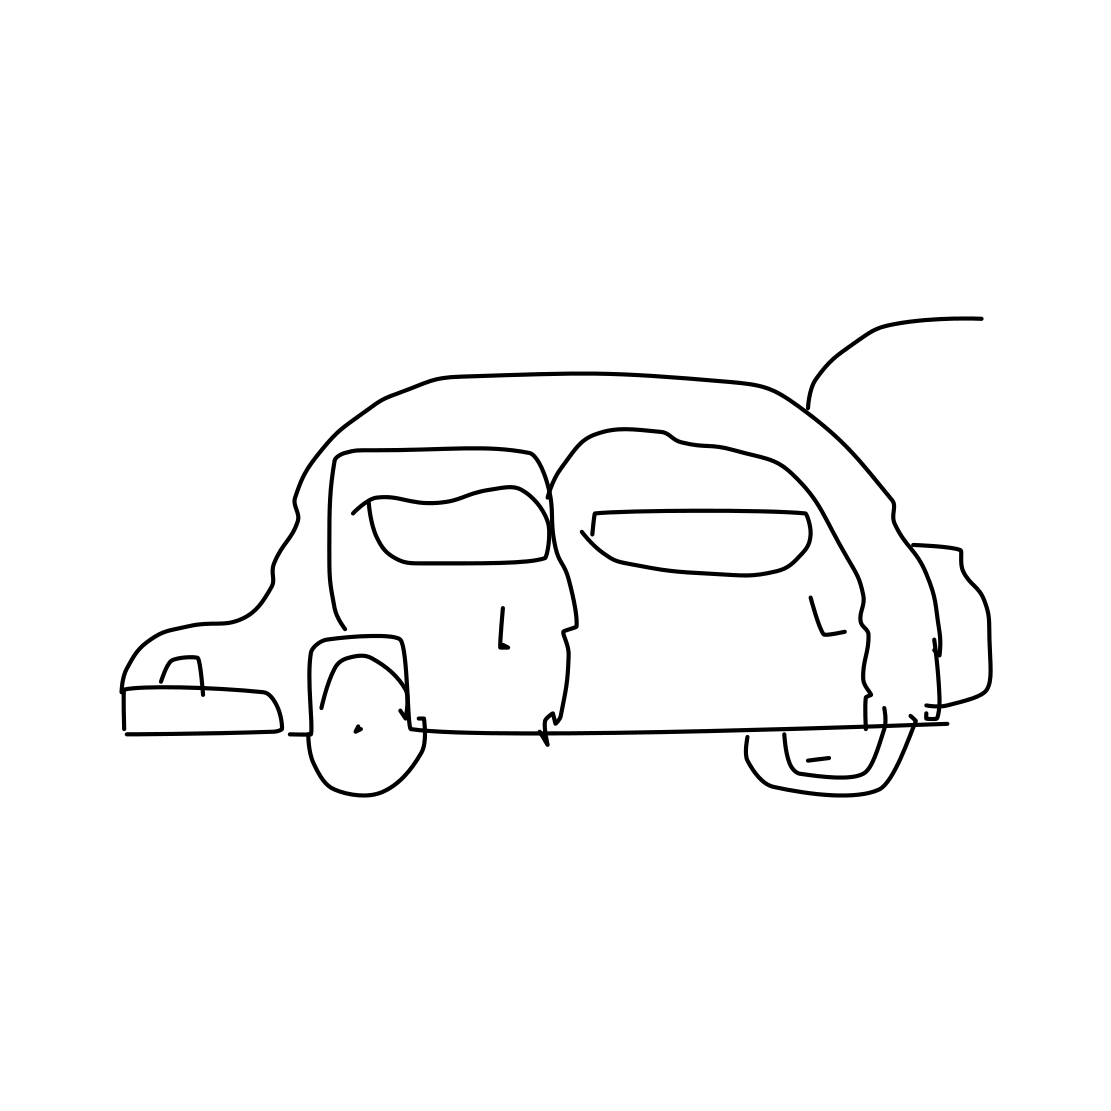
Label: car (sedan)